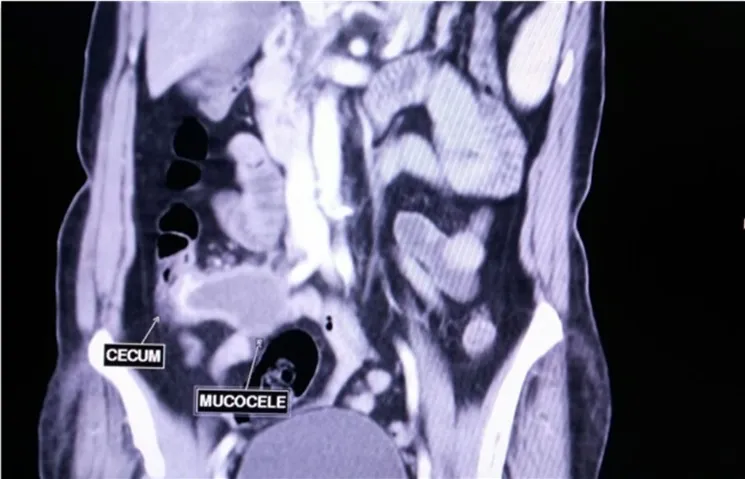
CECT image of mucocele appendix, with wide base and communicating with caecum.
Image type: radiology (ct)